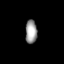
Tissue: lung
Cell type: Epithelial cells
Senescence score: 0.1642
Nuclear area (px): 270
Mean DAPI intensity: 155.711